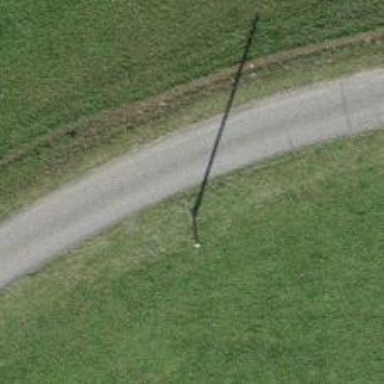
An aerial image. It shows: Minor power line.